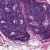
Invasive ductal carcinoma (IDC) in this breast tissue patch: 0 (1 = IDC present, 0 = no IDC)